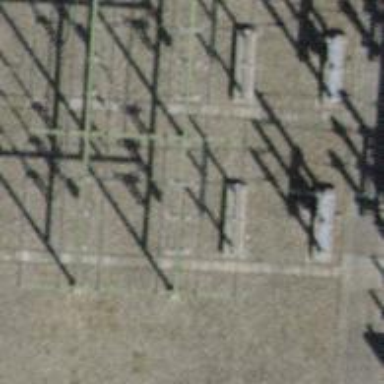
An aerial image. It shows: Switch used for power control.